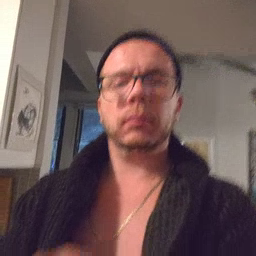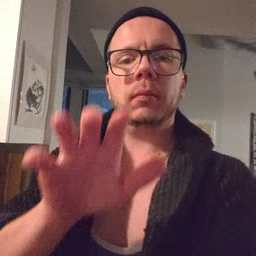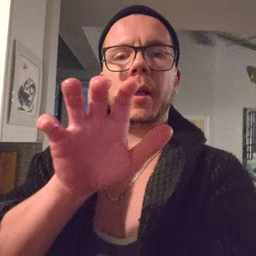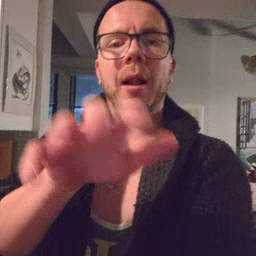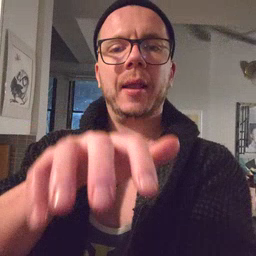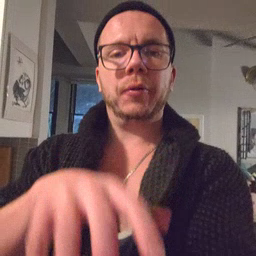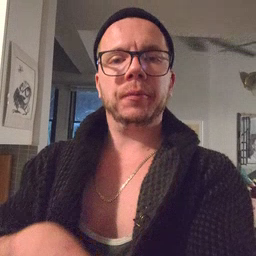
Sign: alligator